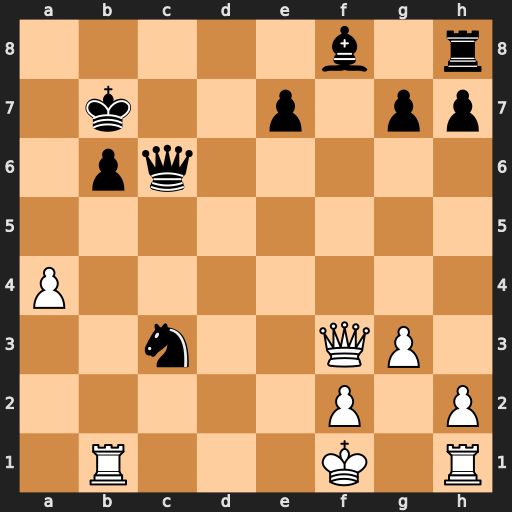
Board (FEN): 5b1r/1k2p1pp/1pq5/8/P7/2n2QP1/5P1P/1R3K1R
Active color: w
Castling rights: -
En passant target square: -
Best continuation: Qxc6+ Kxc6 Rc1 e5 Rxc3+